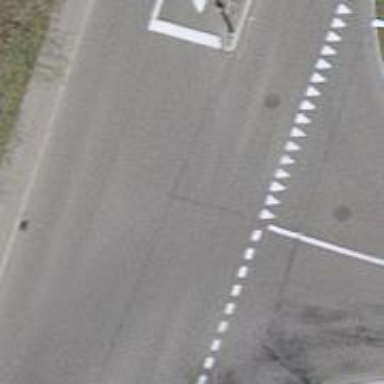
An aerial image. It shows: Secondary road with asphalt surface and sidewalk on the left side.